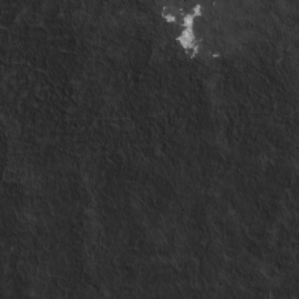
Label: non_frost